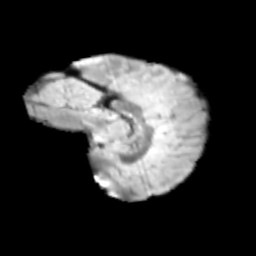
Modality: T2w
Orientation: sagittal
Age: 10
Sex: male
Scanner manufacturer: siemens
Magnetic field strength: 3 T
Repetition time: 3.8 s
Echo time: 0.07 s